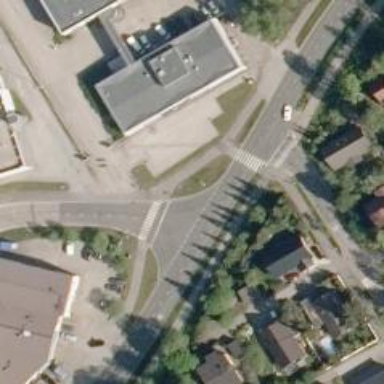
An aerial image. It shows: Crossing on asphalt cycleway.